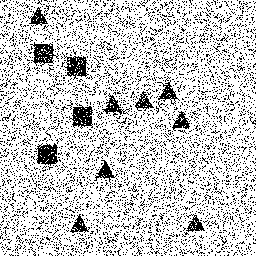
Squares: 4
Triangles: 8
Stars: 0
Total shapes: 12